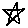
Label: star